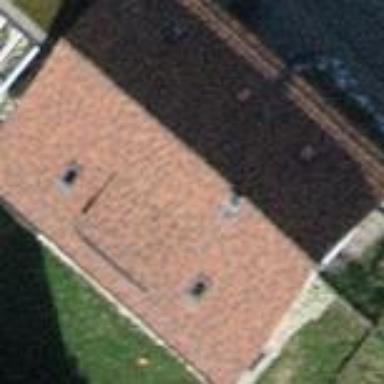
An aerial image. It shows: Detached building with gabled roof.